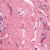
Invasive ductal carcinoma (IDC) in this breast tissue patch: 0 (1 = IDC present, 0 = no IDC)